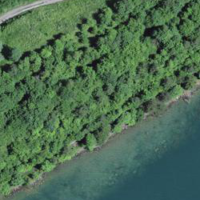
EUNIS habitat code: 14
Species observed at this site:
Symphoricarpos albus